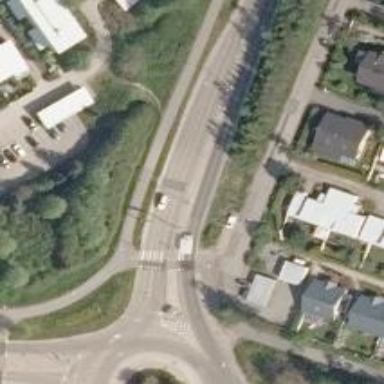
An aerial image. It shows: Road with "give way" sign.